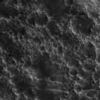
Label: not_dusty